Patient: sex M, age 68
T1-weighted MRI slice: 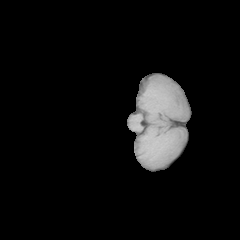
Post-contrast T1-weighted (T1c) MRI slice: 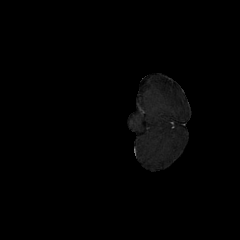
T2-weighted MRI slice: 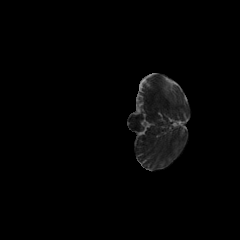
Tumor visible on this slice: no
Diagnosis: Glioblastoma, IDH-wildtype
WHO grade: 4